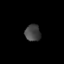
Tissue: lung
Cell type: Epithelial cells
Senescence score: 0.1724
Nuclear area (px): 258
Mean DAPI intensity: 66.698